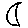
Label: moon